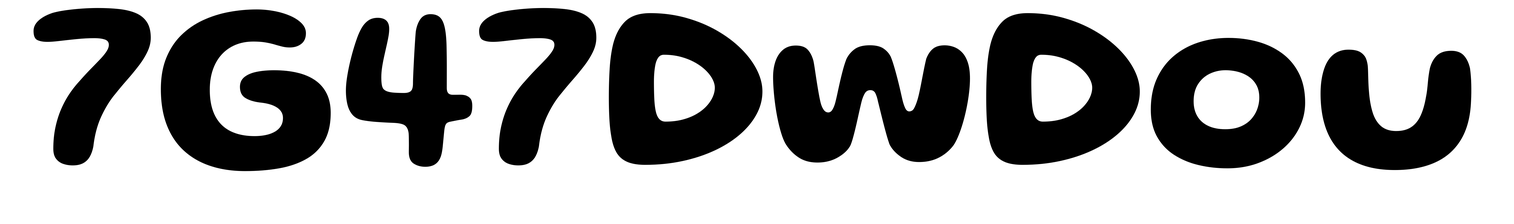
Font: Gluten_SemiBold